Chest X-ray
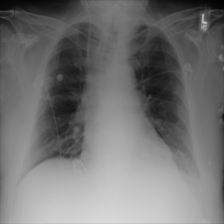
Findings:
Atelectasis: negative
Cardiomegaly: negative
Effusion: negative
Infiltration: negative
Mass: negative
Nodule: negative
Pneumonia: negative
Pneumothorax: negative
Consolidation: negative
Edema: negative
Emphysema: negative
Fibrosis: negative
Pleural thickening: negative
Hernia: negative